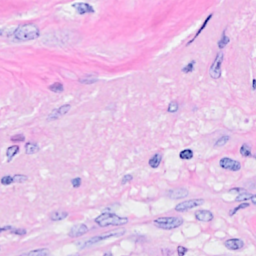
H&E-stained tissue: Breast